Interaction volume radius: 10 \u00c5
Interaction volume height: 25 \u00c5
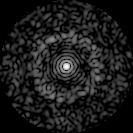
Disorder parameter: 0.817